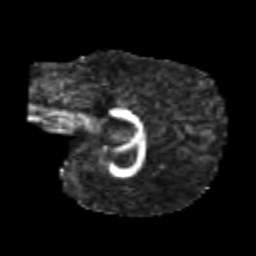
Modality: FA
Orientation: sagittal
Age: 6
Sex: female
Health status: healthy